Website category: university
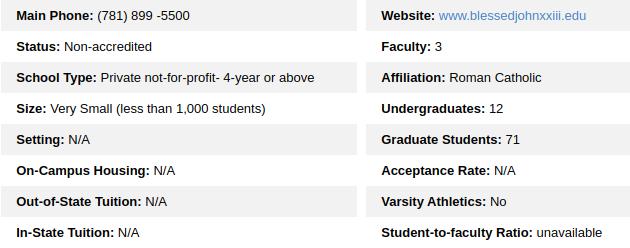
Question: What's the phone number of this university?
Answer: (781) 899 -5500

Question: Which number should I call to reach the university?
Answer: (781) 899 -5500

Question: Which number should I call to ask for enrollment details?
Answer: (781) 899 -5500

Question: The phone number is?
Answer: (781) 899 -5500

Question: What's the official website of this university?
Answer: www.blessedjohnxxiii.edu

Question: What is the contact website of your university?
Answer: www.blessedjohnxxiii.edu

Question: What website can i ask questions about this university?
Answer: www.blessedjohnxxiii.edu

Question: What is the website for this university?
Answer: www.blessedjohnxxiii.edu

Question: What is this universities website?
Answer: www.blessedjohnxxiii.edu

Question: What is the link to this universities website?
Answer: www.blessedjohnxxiii.edu

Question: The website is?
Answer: www.blessedjohnxxiii.edu

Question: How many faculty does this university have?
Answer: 3

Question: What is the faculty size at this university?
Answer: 3

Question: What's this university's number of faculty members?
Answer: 3

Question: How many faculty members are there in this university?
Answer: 3

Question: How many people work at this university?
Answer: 3

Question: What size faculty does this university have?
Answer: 3

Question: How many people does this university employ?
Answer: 3

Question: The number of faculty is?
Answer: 3

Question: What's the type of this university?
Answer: Private not-for-profit- 4-year or above

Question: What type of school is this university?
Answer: Private not-for-profit- 4-year or above

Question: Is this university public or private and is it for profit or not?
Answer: Private not-for-profit- 4-year or above

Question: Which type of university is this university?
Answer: Private not-for-profit- 4-year or above

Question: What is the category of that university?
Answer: Private not-for-profit- 4-year or above

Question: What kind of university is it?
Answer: Private not-for-profit- 4-year or above

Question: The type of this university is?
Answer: Private not-for-profit- 4-year or above

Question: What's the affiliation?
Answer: Roman Catholic

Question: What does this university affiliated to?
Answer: Roman Catholic

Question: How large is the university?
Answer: Very Small (less than 1,000 students)

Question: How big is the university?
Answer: Very Small (less than 1,000 students)

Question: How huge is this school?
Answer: Very Small (less than 1,000 students)

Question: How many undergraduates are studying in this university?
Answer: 12

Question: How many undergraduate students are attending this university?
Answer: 12

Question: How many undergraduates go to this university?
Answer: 12

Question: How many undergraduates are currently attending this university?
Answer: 12

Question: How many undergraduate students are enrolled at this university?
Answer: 12

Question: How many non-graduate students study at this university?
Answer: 12

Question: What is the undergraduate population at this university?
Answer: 12

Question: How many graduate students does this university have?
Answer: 71

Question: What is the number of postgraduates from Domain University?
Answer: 71

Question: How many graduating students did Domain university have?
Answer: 71

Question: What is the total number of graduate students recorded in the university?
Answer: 71

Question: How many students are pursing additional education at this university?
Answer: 71

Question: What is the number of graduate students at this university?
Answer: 71

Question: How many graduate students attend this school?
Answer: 71

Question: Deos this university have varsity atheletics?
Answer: No

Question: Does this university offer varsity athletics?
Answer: No

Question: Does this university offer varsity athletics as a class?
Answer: No

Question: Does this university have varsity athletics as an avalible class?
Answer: No

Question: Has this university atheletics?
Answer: No

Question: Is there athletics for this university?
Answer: No

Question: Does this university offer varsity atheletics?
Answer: No

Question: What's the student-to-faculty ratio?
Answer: unavailable

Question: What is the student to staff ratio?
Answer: unavailable

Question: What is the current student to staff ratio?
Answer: unavailable

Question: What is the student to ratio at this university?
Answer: unavailable

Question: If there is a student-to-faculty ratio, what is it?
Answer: unavailable

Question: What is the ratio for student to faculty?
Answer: unavailable

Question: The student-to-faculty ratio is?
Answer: unavailable